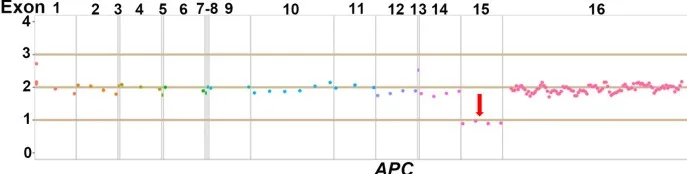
Demonstration of NGS results of APC and BRCA1 germline mutations. The heterozygous loss of exon 15 in APC gene was detected in the proband.
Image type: electrography (ekg)